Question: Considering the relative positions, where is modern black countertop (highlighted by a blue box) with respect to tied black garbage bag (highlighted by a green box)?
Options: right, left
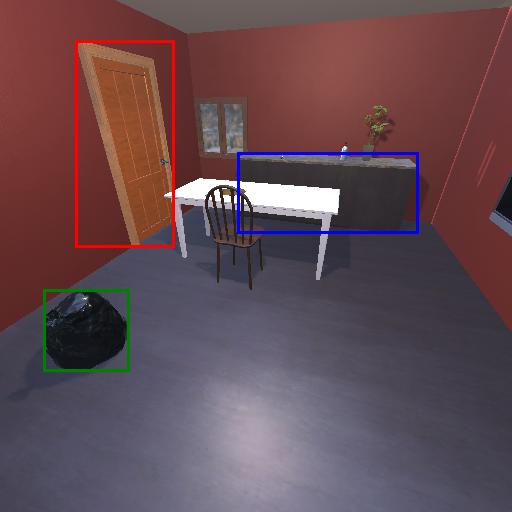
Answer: right